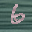
Label: 6